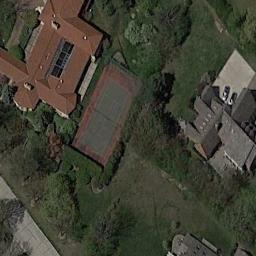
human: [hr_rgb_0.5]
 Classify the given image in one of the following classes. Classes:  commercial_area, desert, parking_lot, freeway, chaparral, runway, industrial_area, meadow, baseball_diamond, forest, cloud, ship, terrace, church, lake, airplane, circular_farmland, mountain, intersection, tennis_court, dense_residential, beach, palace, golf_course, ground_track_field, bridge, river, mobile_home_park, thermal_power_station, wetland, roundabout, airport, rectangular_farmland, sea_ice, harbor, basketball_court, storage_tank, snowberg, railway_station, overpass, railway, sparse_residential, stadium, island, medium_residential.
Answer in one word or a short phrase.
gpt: tennis_court